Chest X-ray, AP view. Patient: 60 years old, sex M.
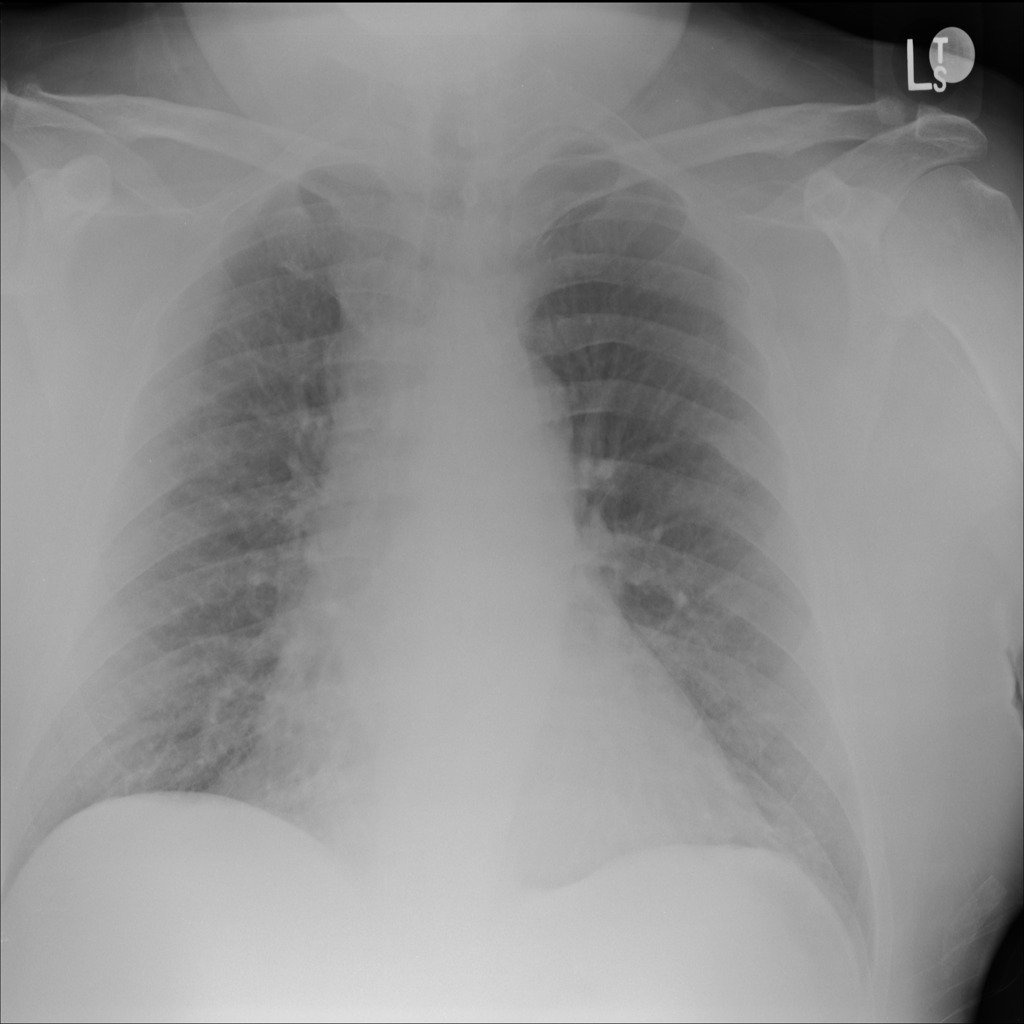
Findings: No Finding